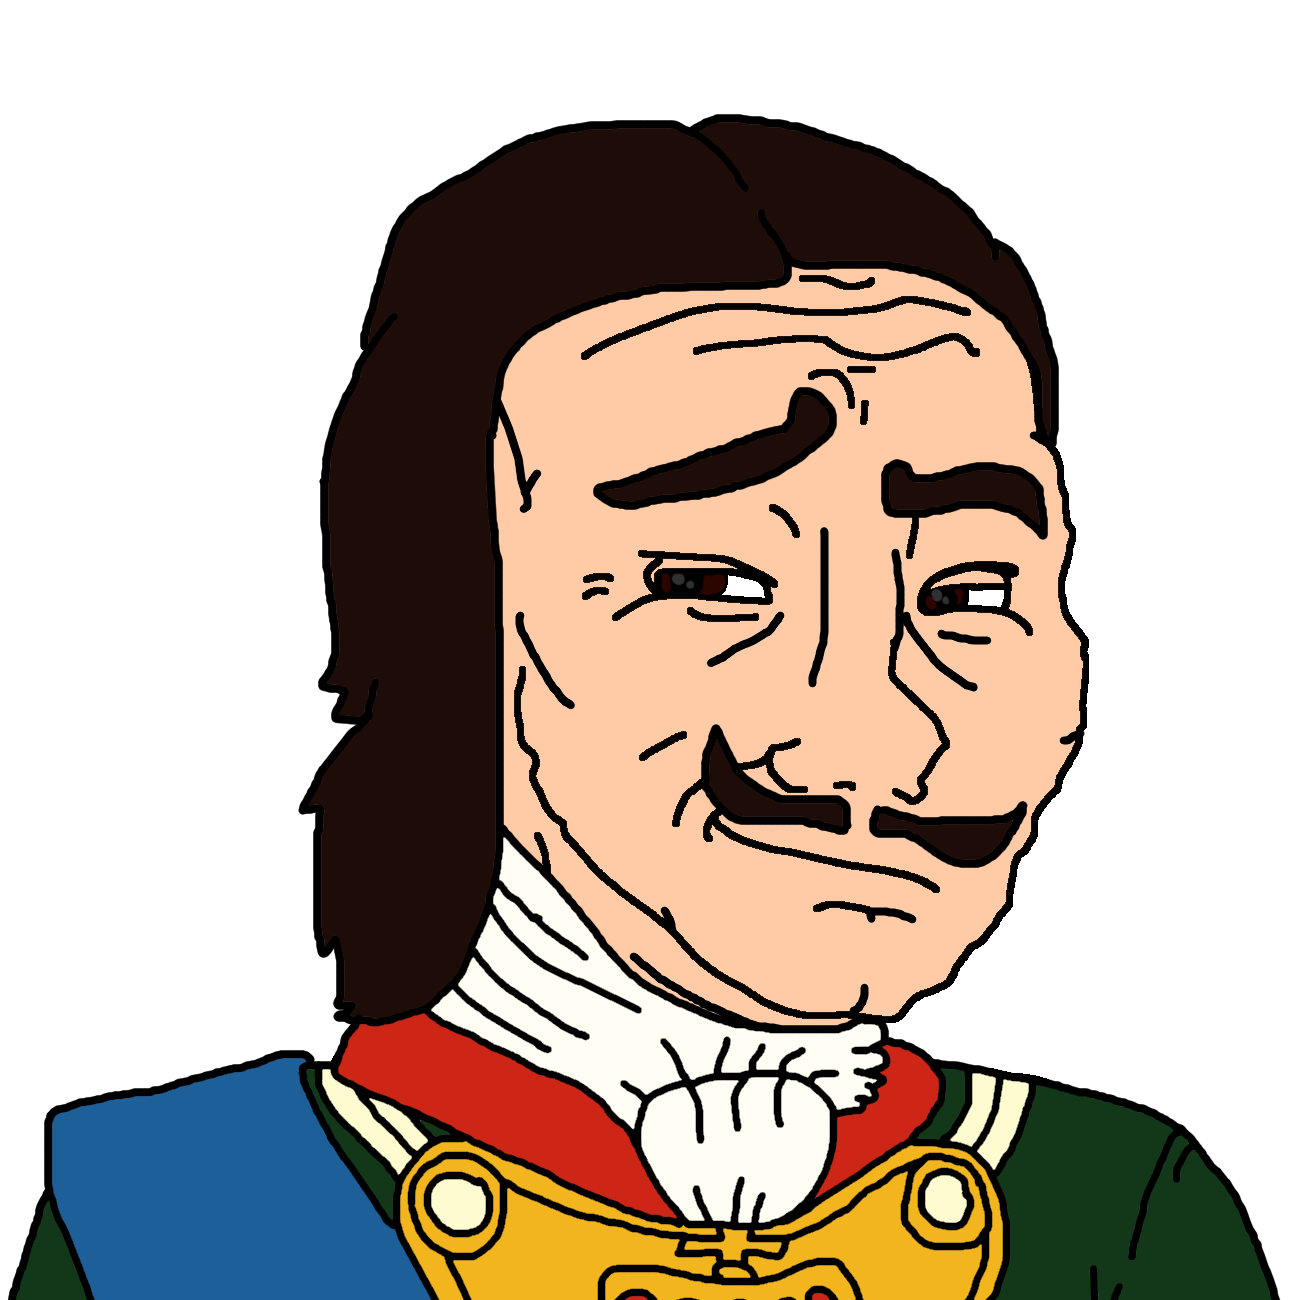
Label: 5_Smugjak